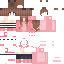
A female human skin with pale skin, wearing brown long hair dressed in a red tshirt and red pants, featuring a closed mouth.